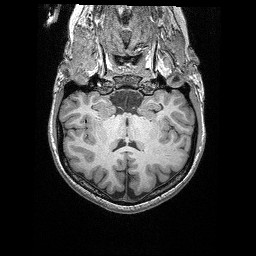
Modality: T1w
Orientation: sagittal
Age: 21
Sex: female
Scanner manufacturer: siemens
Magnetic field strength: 3 T
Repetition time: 2.4 s
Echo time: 0.03 s